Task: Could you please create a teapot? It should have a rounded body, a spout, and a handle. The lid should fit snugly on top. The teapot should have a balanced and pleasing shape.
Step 47:
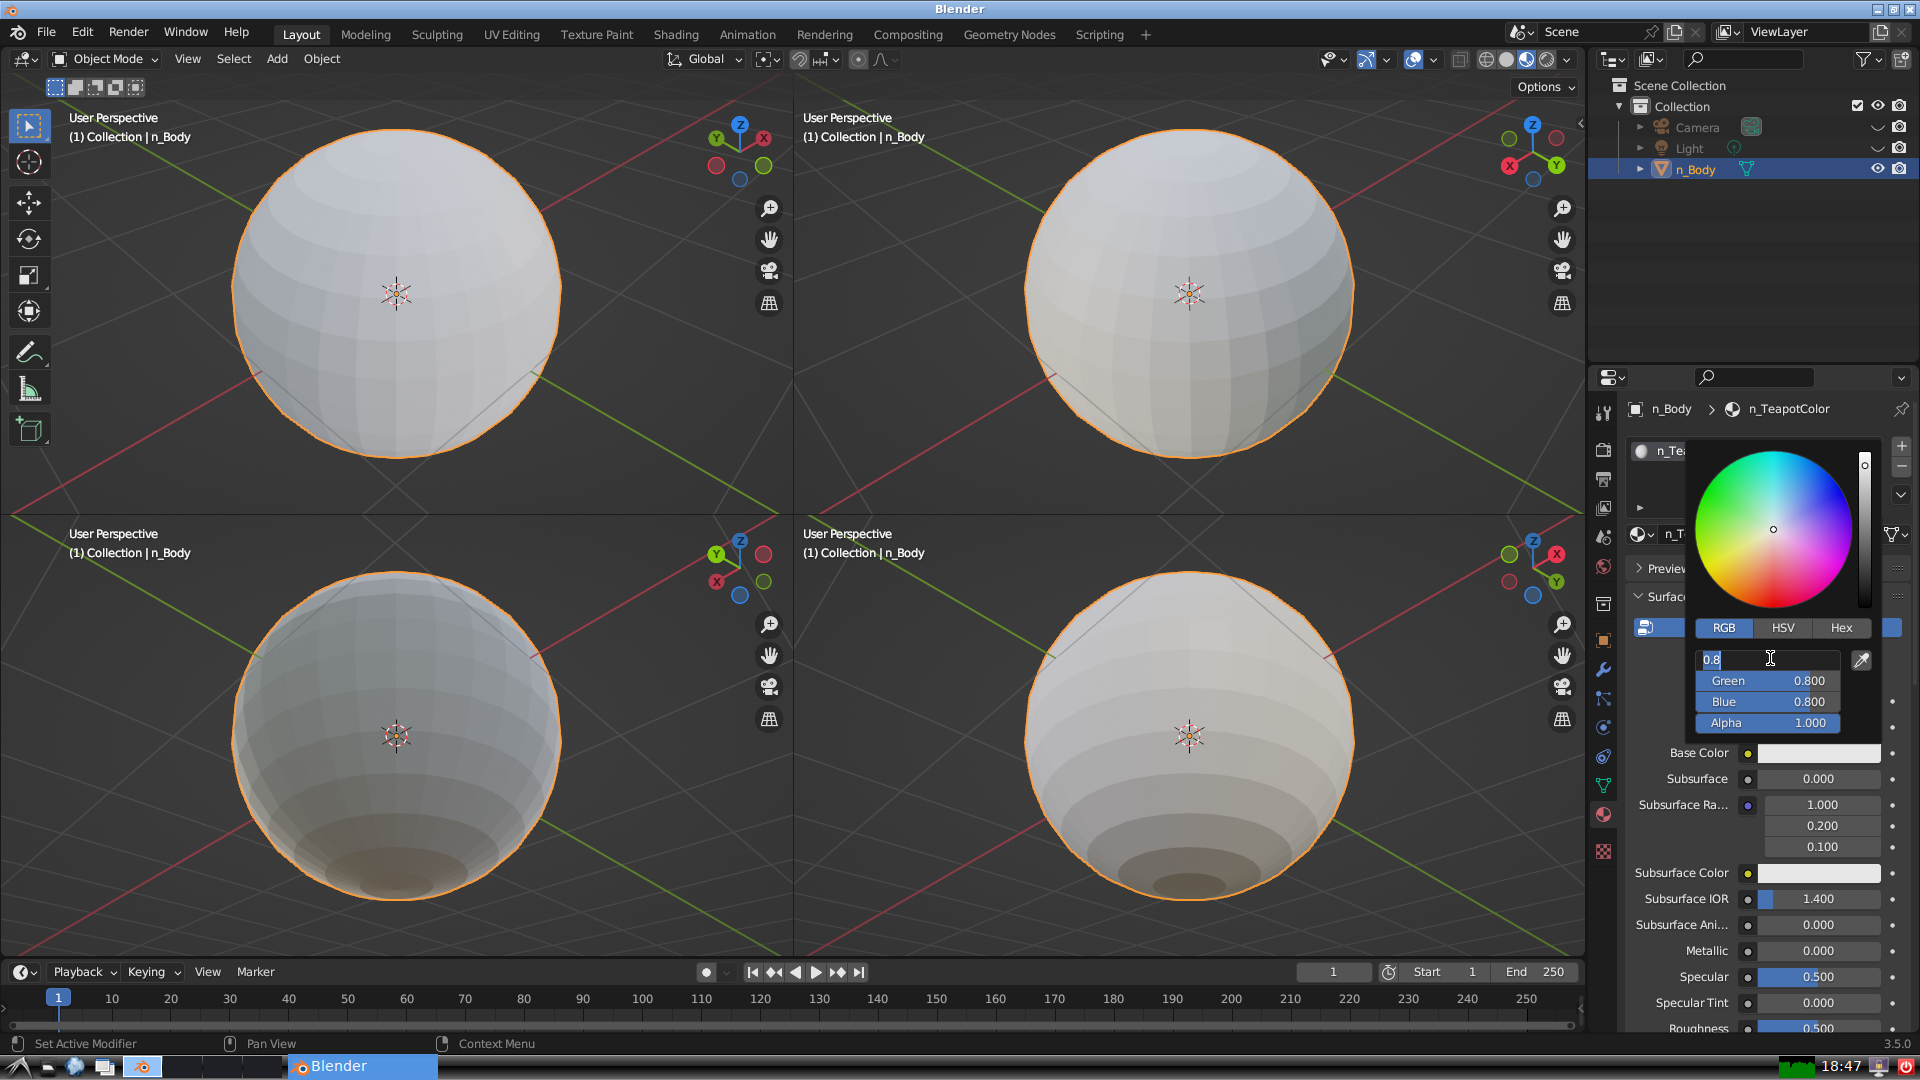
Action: input_text: 0.8